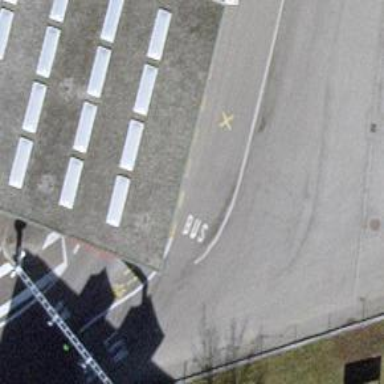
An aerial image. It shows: Asphalt road designated for service vehicles.